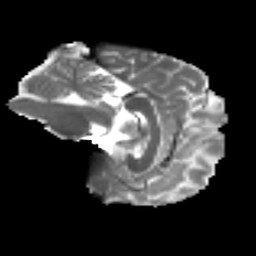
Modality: T2w
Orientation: sagittal
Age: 43
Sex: male
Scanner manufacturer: ge
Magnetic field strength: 3 T
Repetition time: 7.8 s
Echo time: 0.0611 s